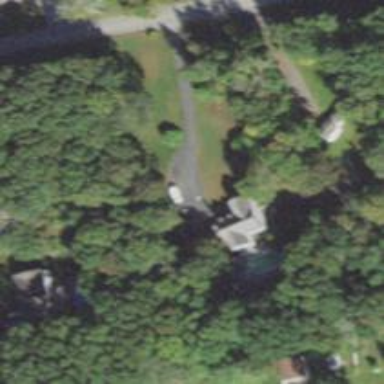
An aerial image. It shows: Residential driveway serving as service road.